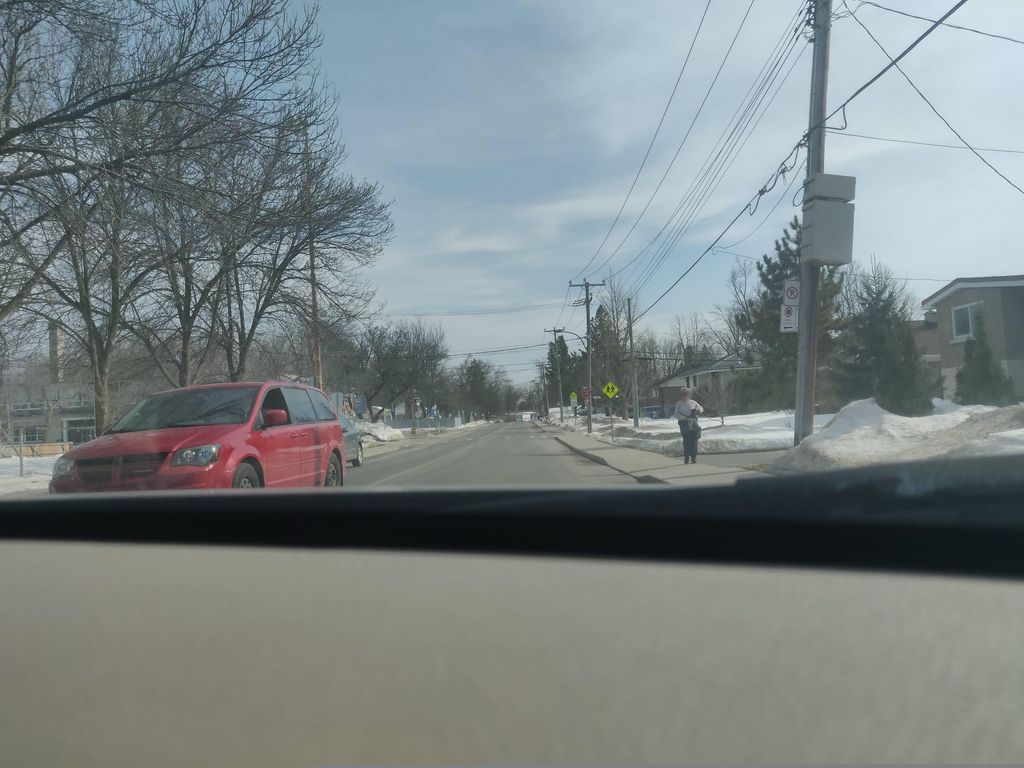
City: montreal